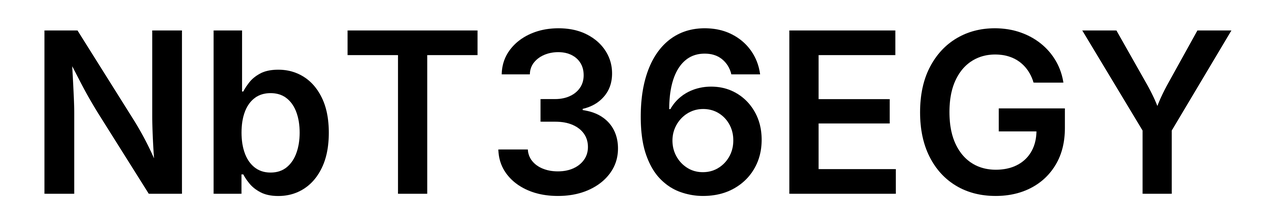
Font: Inter_SemiBold